Question: I have a list of tags in my model. I would like to add them as label inside a 'tagView' UIView as subviews.
'''
NSMutableArray *list = [NSMutableArray new];
for (long i=0; i<_tagView.subviews.count; i++) {
UILabel *tagLabel = _tagView.subviews[i];
[tagLabel setTranslatesAutoresizingMaskIntoConstraints:NO];
[list addObject:tagLabel];
}
// Create the views and metrics dictionaries
NSDictionary *metrics = @{@"height":@25.0};
NSDictionary *views = NSDictionaryOfVariableBindings(list[0], list[1], list[2]);
// This is experimental as I assume there are three subviews in that.
[_tagView addConstraints:[NSLayoutConstraint constraintsWithVisualFormat:@"|-[list[0]]-[list[1]]-[list[2]]-|" options:NSLayoutFormatAlignAllTop | NSLayoutFormatAlignAllBottom metrics:metrics views:views]];
'''
Is this doable or do I have to take a different direction?
I forgot to add the error message I am getting:
'''
*** Terminating app due to uncaught exception 'NSInvalidArgumentException', reason: 'Unable to parse constraint format:
list is not a key in the views dictionary.
|-[list[0]]-[list[1]]-[list[2]]-|
^'
'''
UPDATE:
keys seem to be fine.

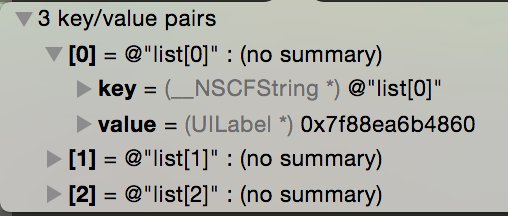
Answer: You should create your own dictionary, so the names can be added that don't have the extra brackets that you're getting now. Names like "list[0]" seem to be confusing the parser.
'''
NSMutableDictionary *views = [NSMutableDictionary new];
NSMutableArray *list = [NSMutableArray new];
for (long i=0; i<_tagView.subviews.count; i++) {
UILabel *tagLabel = _tagView.subviews[i];
[tagLabel setTranslatesAutoresizingMaskIntoConstraints:NO];
[list addObject:tagLabel];
[views setObject:tagLabel forKey:[NSString stringWithFormat:@"label%ld", i]];
}
NSDictionary *metrics = @{@"height":@25.0};
[_tagView addConstraints:[NSLayoutConstraint constraintsWithVisualFormat:@"|-[label1]-[label2]-[label3]-|" options:NSLayoutFormatAlignAllTop | NSLayoutFormatAlignAllBottom metrics:metrics views:views]];
'''